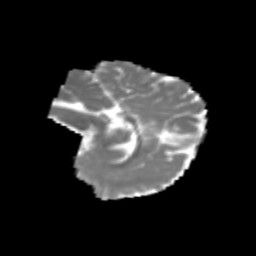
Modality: MD
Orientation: sagittal
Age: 6
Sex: male
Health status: healthy